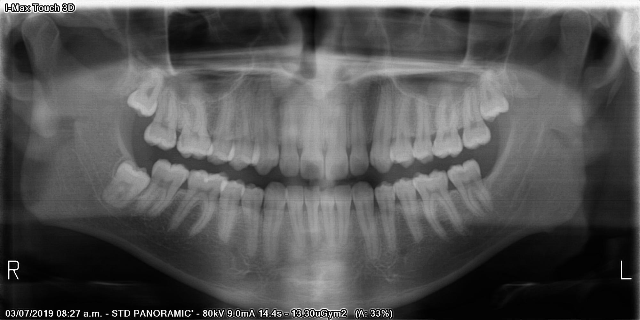
adult